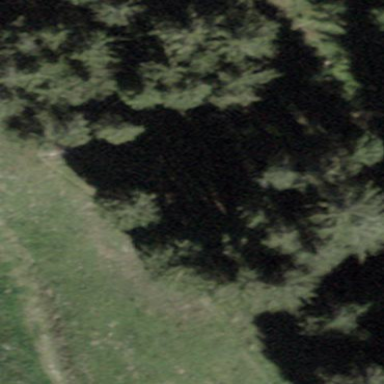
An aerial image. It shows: Forest area.